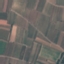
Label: PermanentCrop